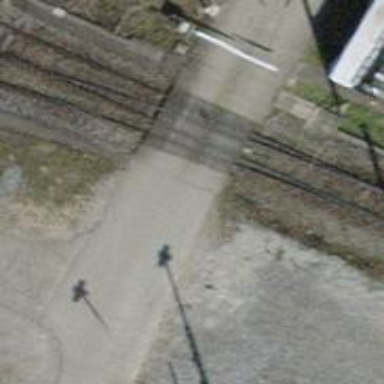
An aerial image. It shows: Rail yard with electrified rails and single track.